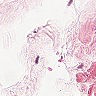
Metastatic tissue present: no